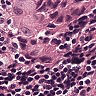
Metastatic tissue present: yes